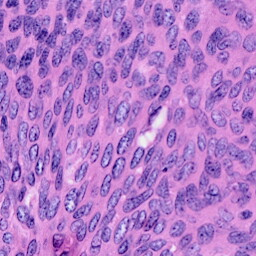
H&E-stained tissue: Cervix